Aerial crown-view tile of a tropical tree (Barro Colorado Island, Panama), acquired 20250715:
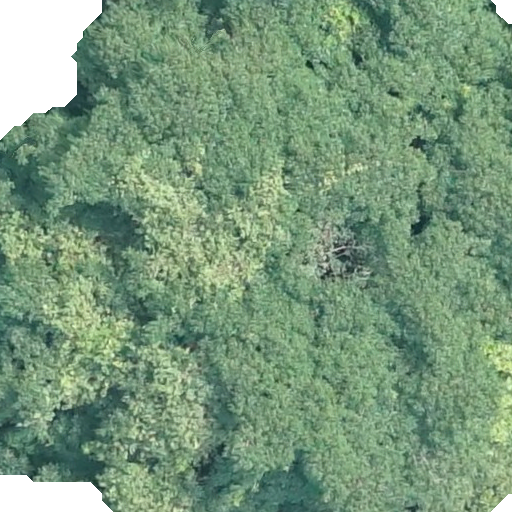
Species: Hura crepitans
GBIF accepted scientific name: Hura crepitans
Crown area: 501.412 m²